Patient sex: M
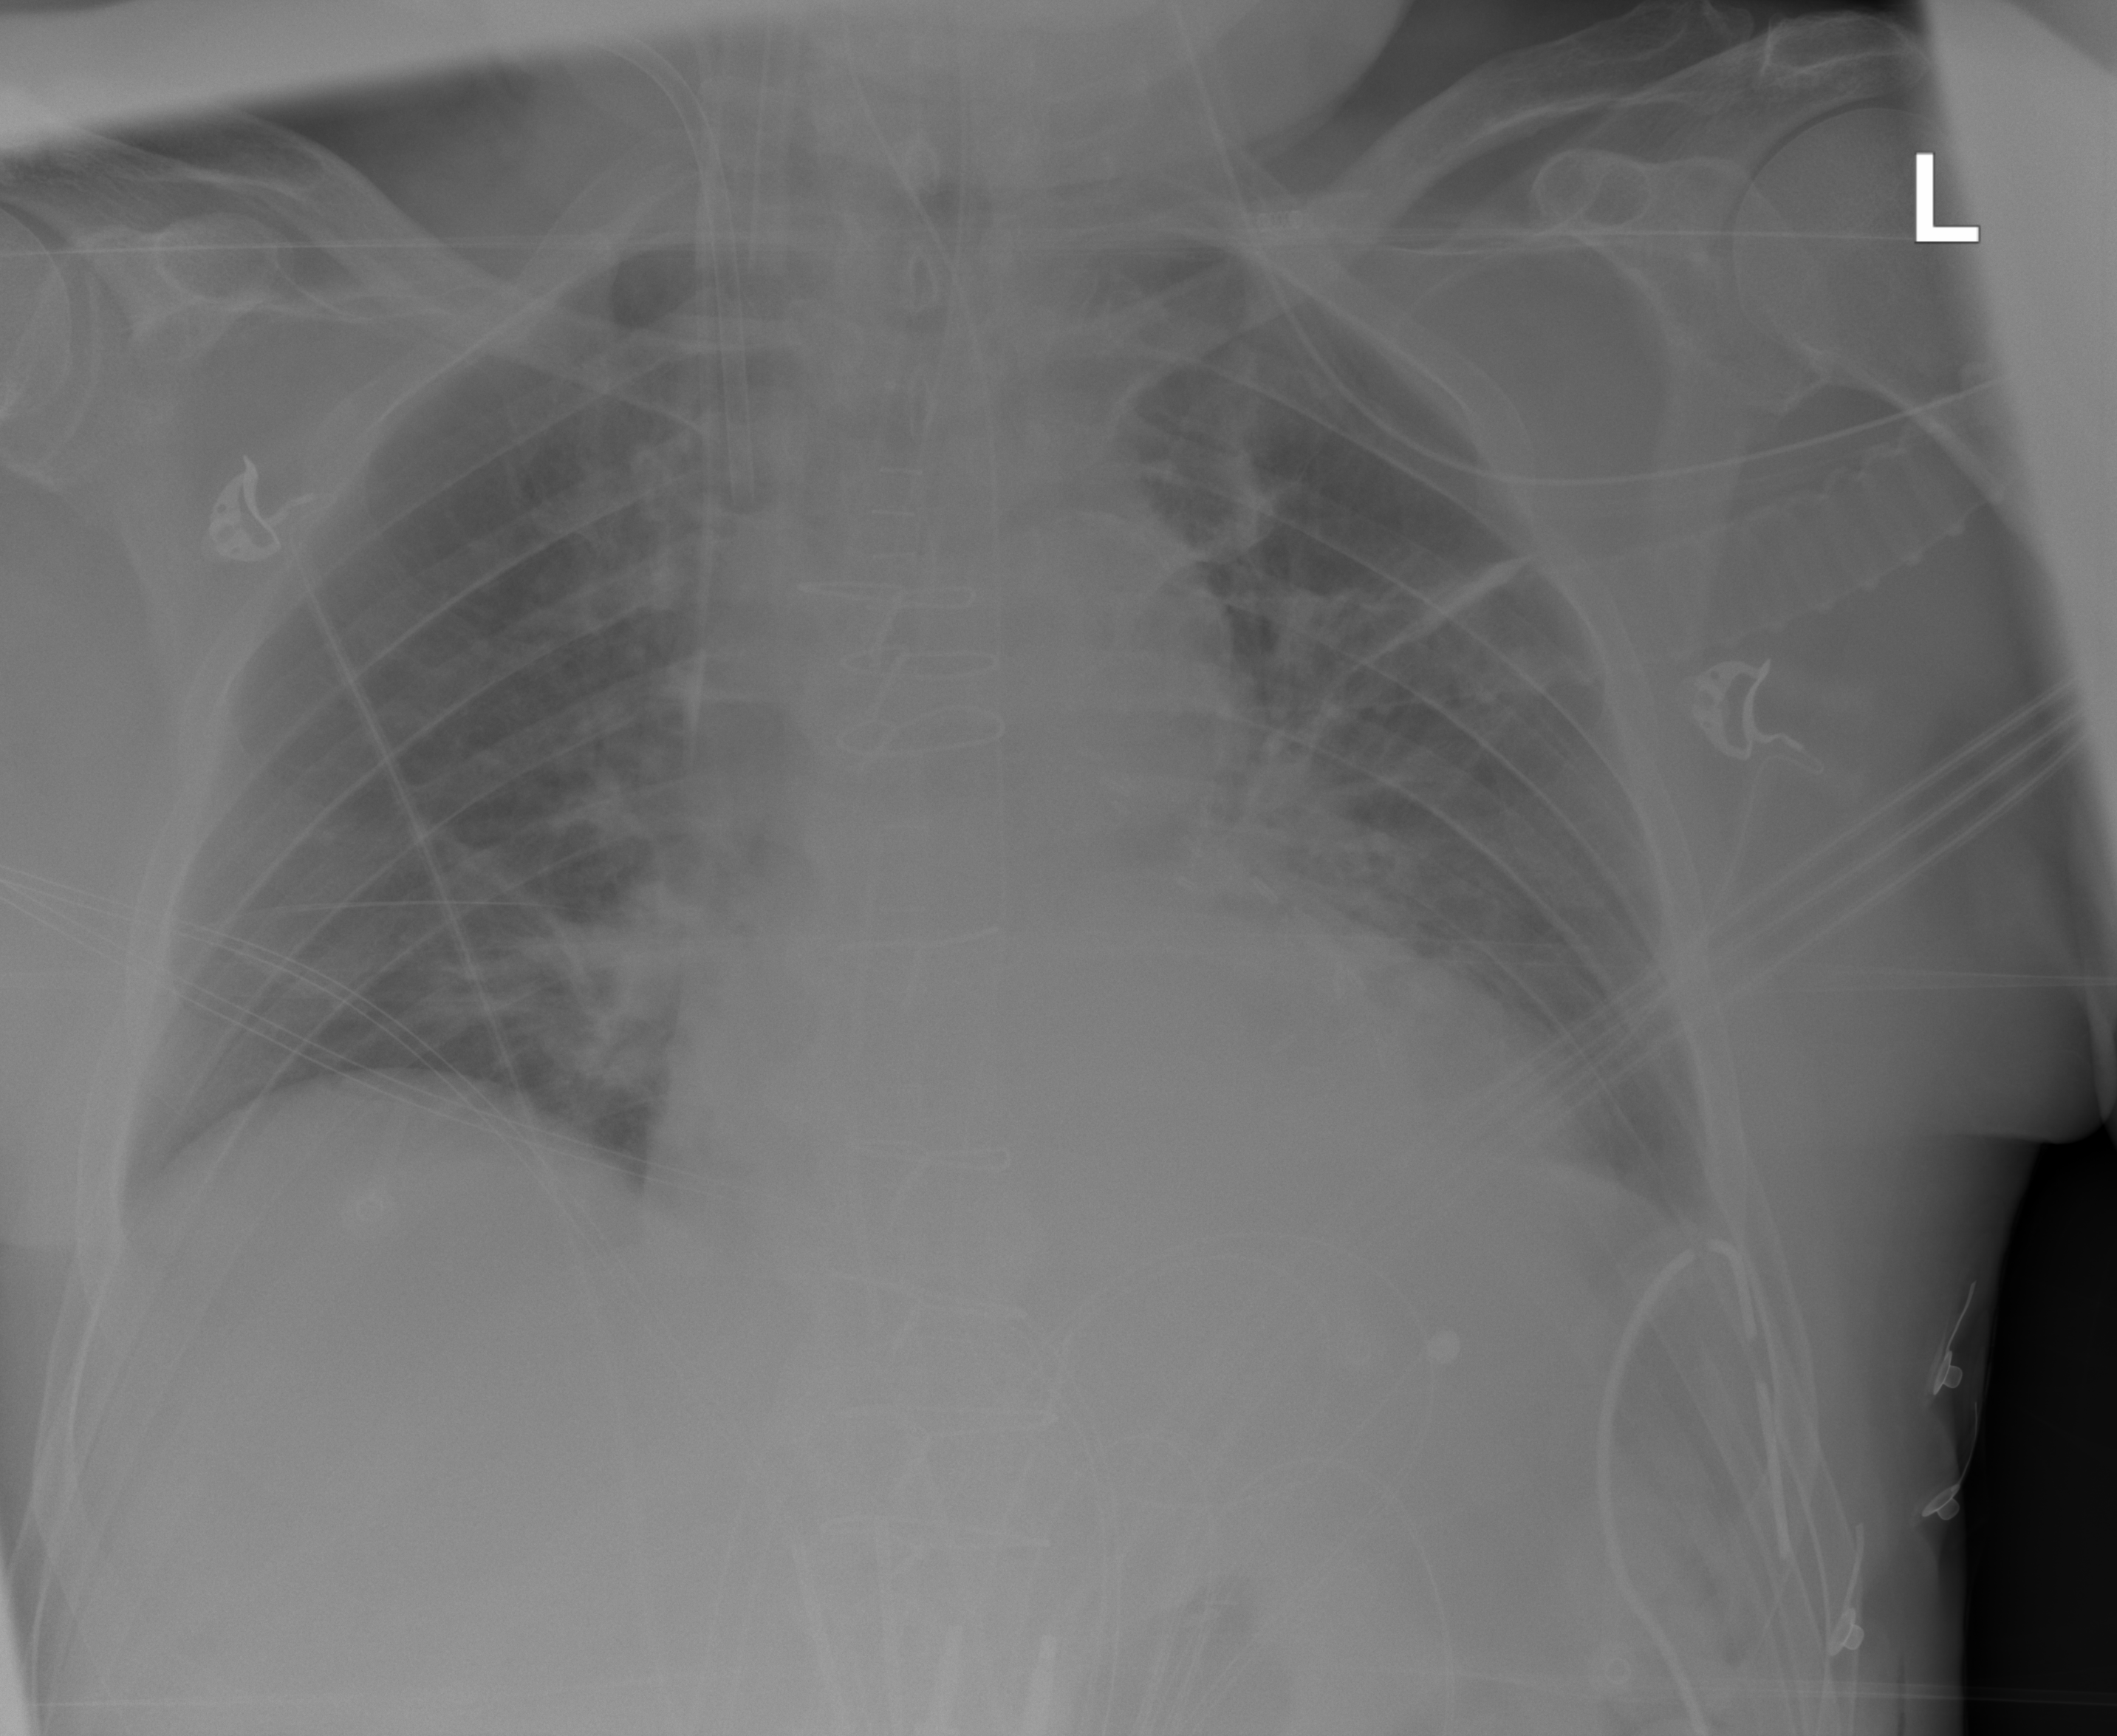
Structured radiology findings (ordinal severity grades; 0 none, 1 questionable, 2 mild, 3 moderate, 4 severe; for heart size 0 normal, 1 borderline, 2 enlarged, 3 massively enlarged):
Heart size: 0
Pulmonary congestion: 0
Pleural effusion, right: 0
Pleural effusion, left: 0
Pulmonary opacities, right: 0
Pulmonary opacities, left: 0
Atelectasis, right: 0
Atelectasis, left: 2